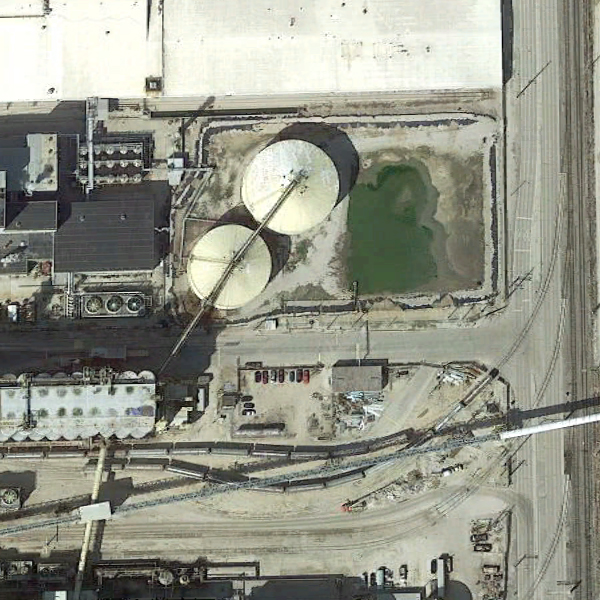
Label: StorageTanks